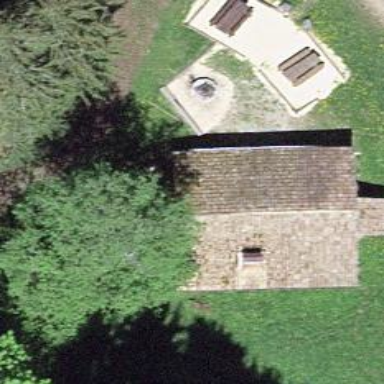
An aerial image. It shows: Fountain.